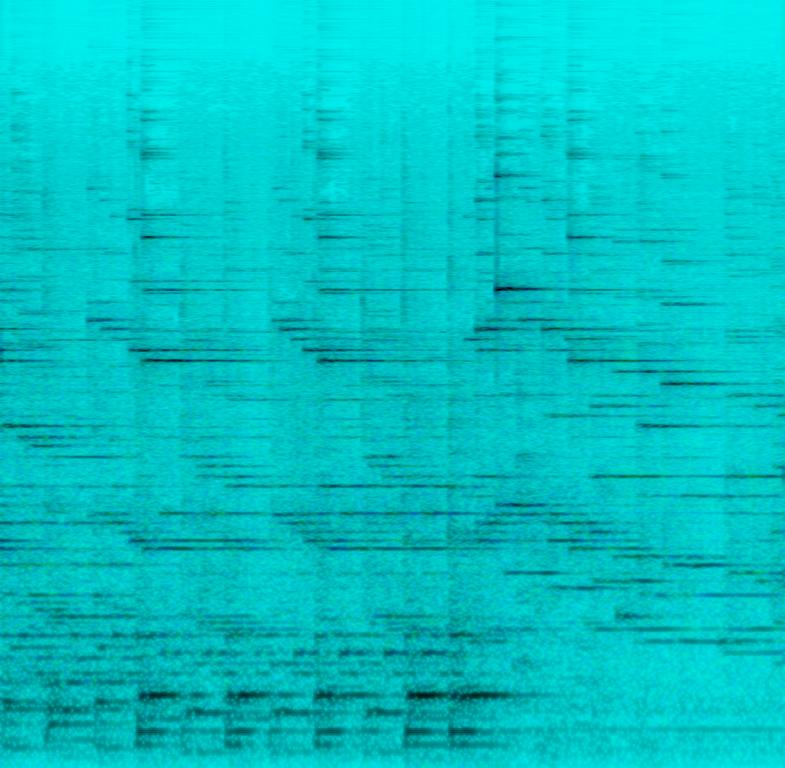
A bell choir is playing a composition. The range of the instruments goes from lower sounding instruments being used as percussive hits to mid and high range bells playing chords and melodies that sound a little bizarre at some points. This song may be playing in a local church as a presentation.